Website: home-depot
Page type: account-dashboard
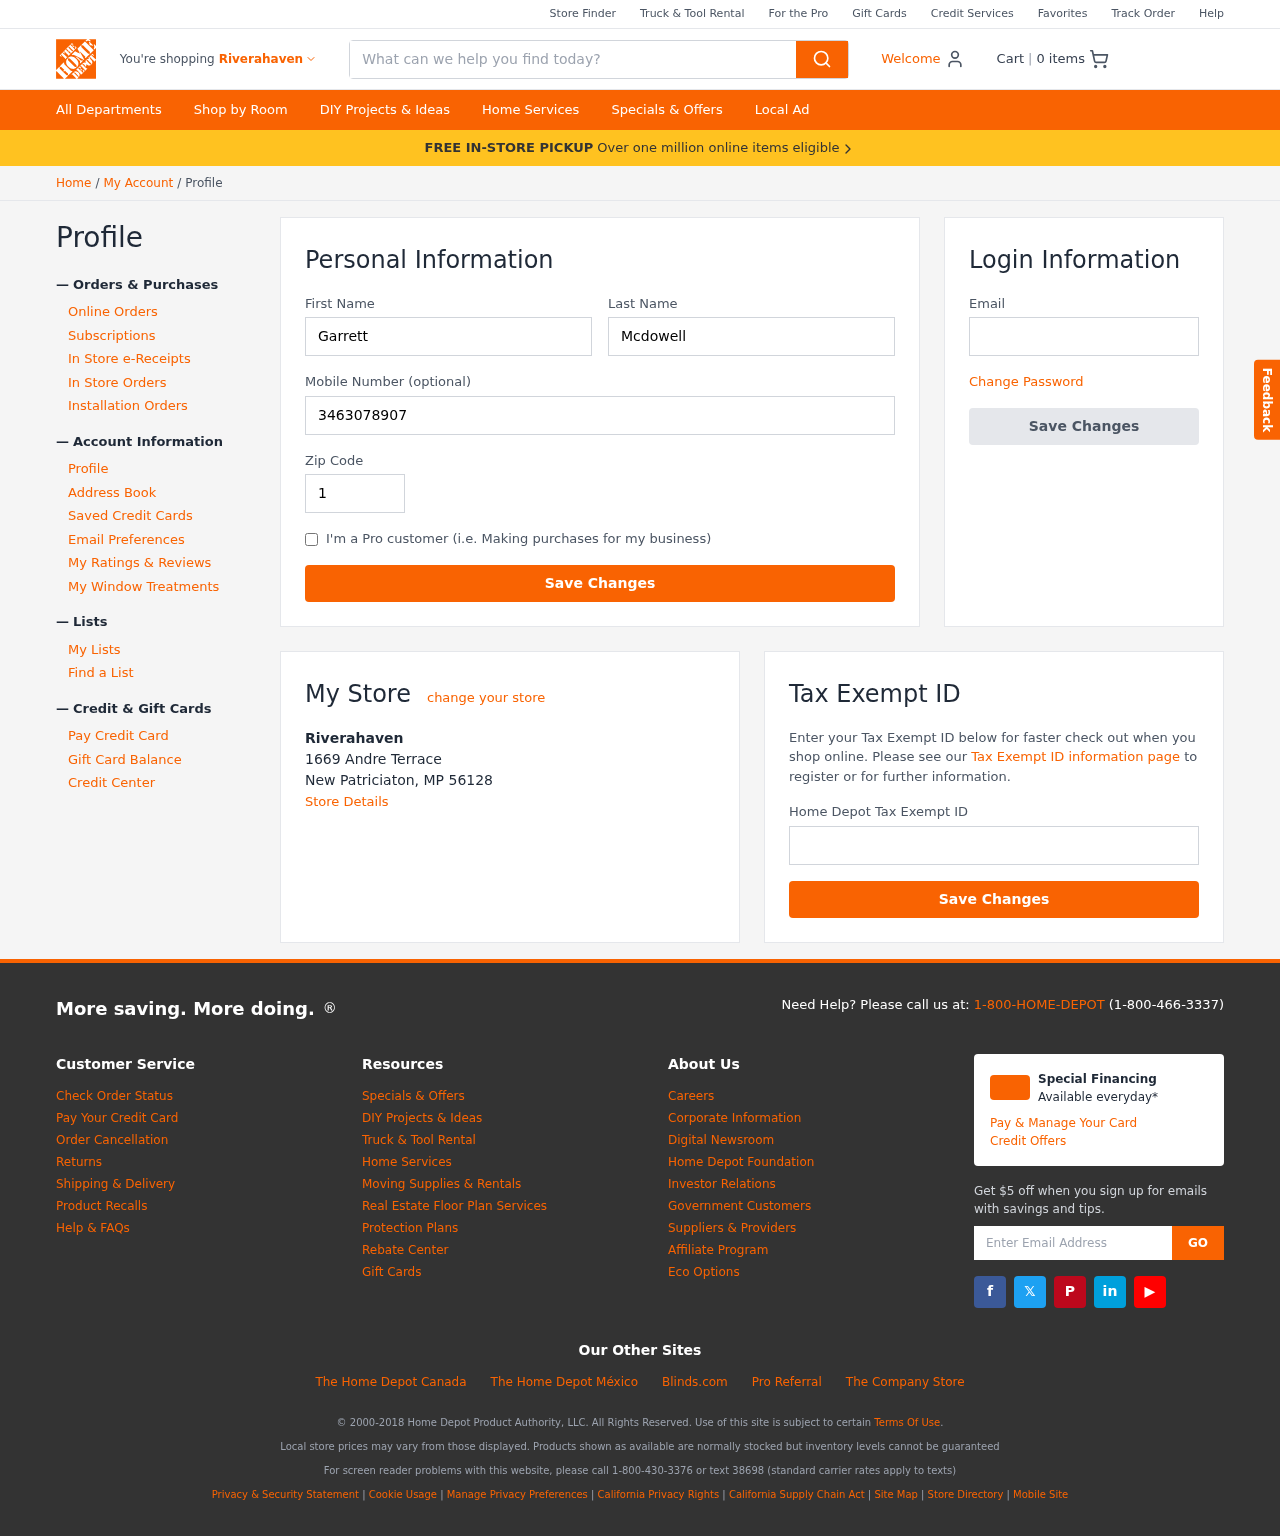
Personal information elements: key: PII_CITY
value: Riverahaven
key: PII_EMAIL
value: gmcdowell@gmail.com
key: PII_FIRSTNAME
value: Garrett
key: PII_LASTNAME
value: Mcdowell
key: PII_LOCATION1_CITY_STATE_ZIP
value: New Patriciaton, MP 56128
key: PII_LOCATION1_NAME
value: Riverahaven
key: PII_LOCATION1_STREET
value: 1669 Andre Terrace
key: PII_PHONE
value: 3463078907
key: PII_POSTCODE
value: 14997
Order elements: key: ORDER_NUM_ITEMS
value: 0
Search elements: key: HEADER_SEARCH
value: What can we help you find today?